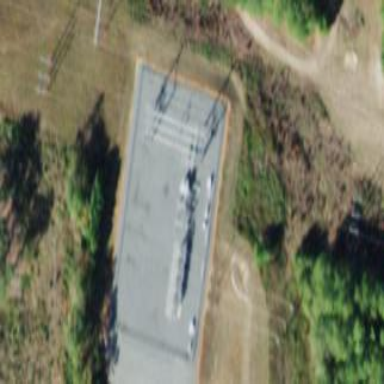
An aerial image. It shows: Distribution power substation secured by fence.